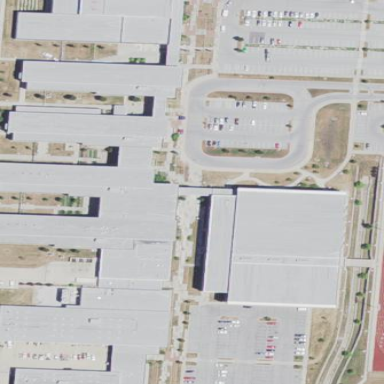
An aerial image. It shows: School building or complex.